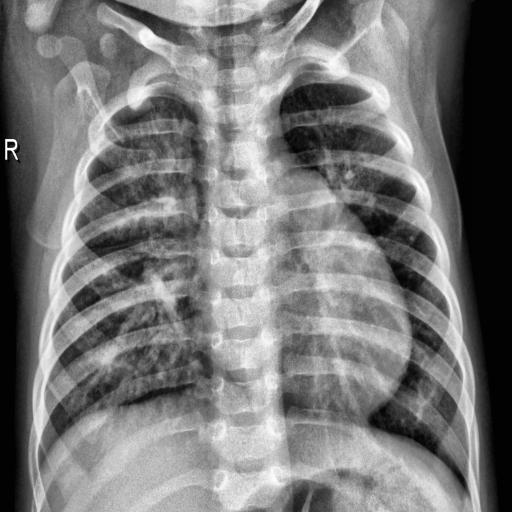
Finding: PNEUMONIA